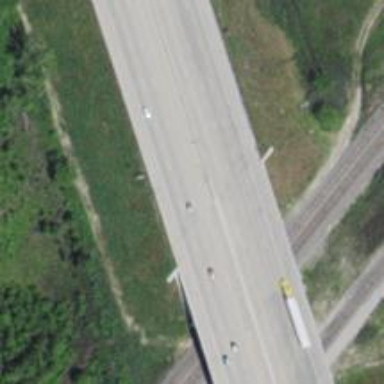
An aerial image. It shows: Bridge over motorway.